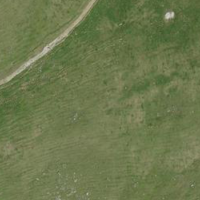
EUNIS habitat code: 26
Species observed at this site:
Milvus milvus
Corvus corax